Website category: movie
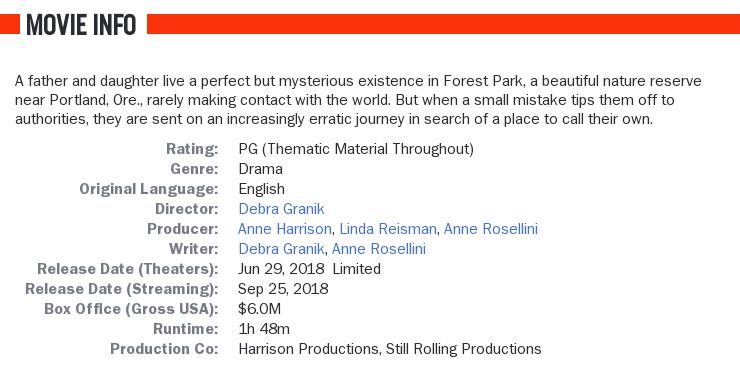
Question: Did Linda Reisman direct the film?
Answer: no

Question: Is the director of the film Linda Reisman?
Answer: no

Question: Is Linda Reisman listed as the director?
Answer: no

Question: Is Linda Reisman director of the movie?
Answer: no

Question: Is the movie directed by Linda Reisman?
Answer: no

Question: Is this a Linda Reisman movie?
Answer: no

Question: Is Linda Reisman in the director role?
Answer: no

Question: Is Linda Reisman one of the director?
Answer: no

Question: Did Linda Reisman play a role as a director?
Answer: no